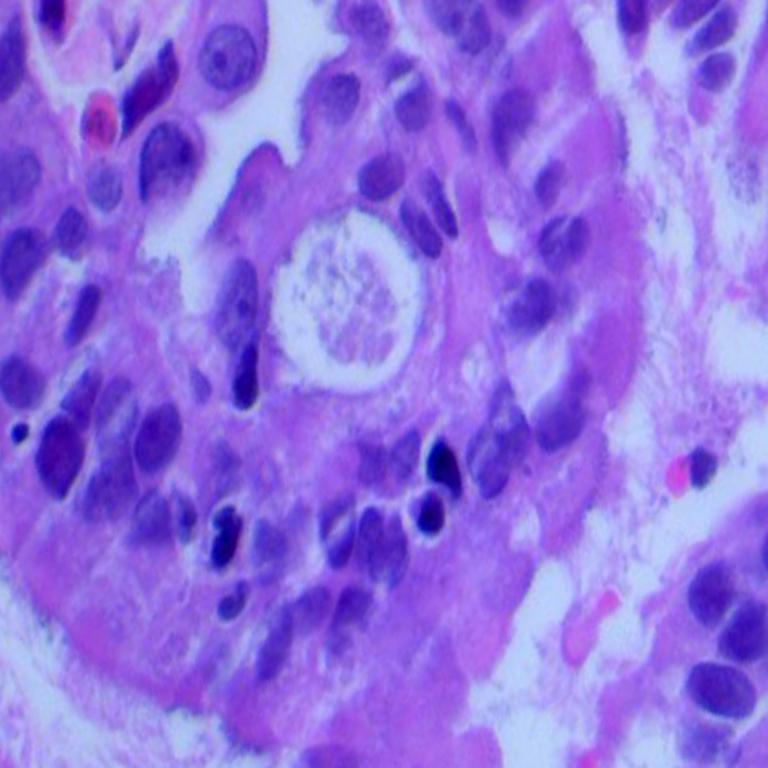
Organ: lung
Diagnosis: adenocarcinomas